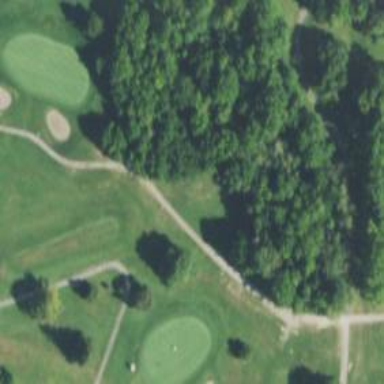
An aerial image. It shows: Path for both road and golf.